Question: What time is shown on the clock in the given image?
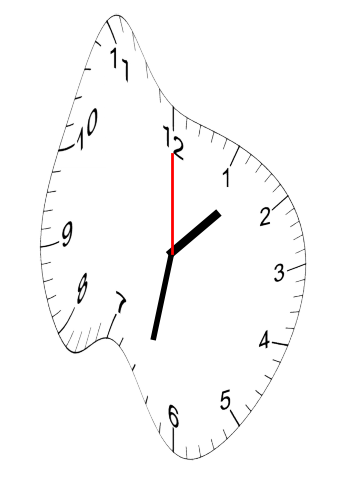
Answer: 01:32:00